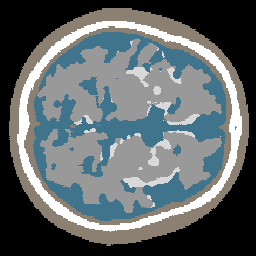
Label: no_lesion